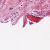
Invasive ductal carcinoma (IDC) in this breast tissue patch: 0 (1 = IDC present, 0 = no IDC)